Interaction volume radius: 5 \u00c5
Interaction volume height: 20 \u00c5
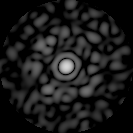
Disorder parameter: 0.872